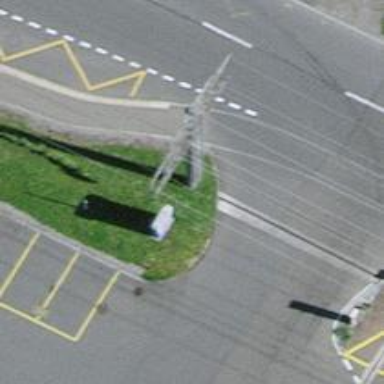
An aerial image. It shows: Power line with 10 cables.